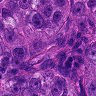
Metastatic tissue present: yes